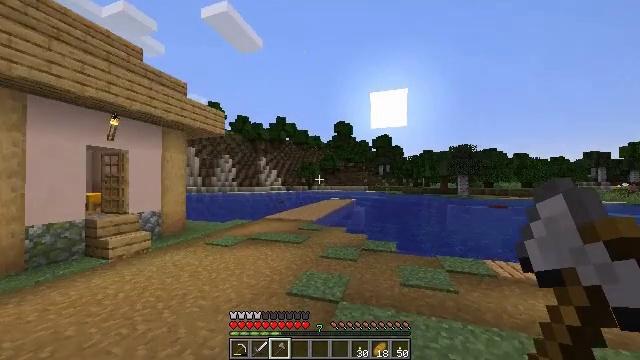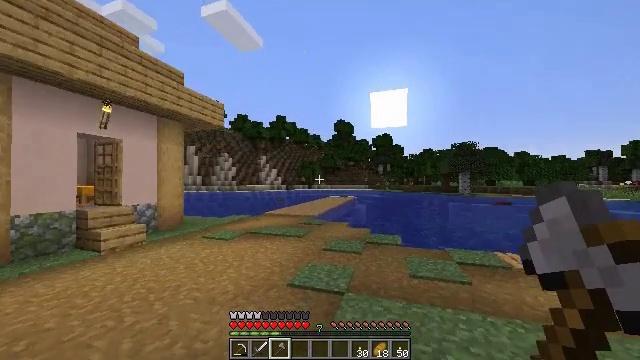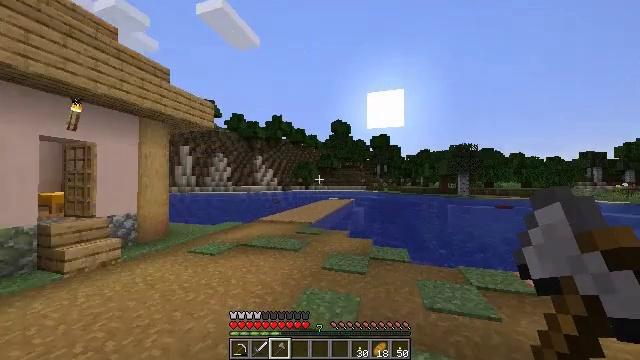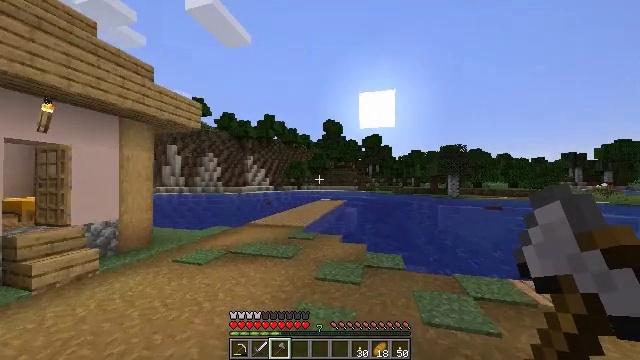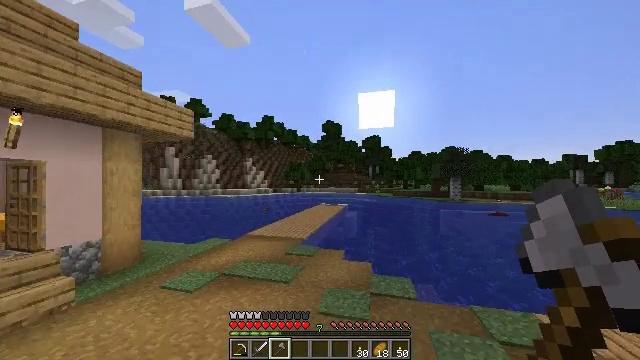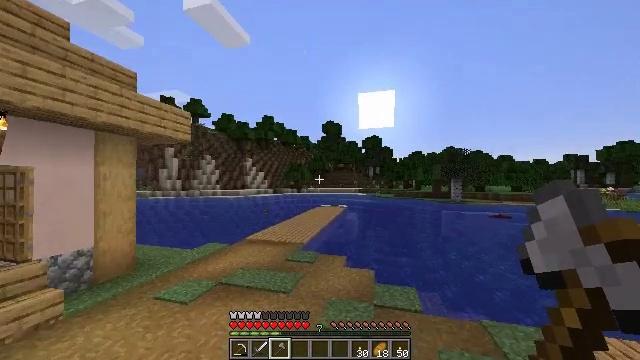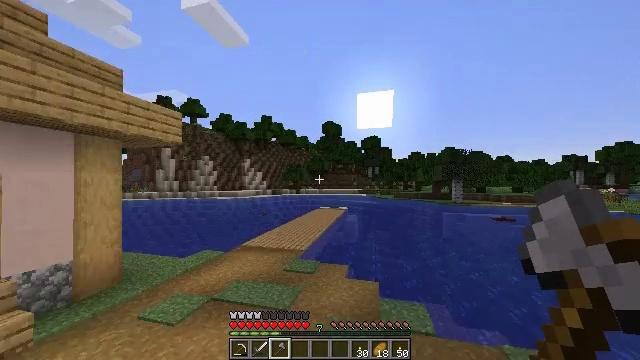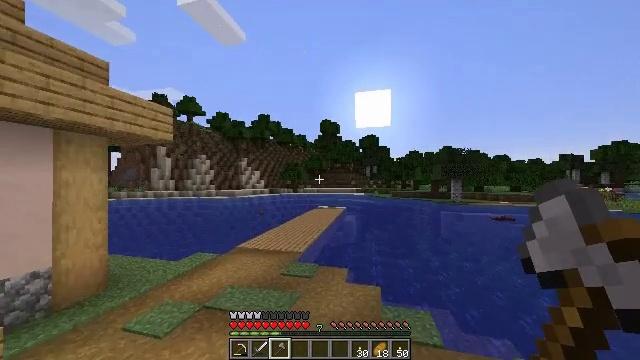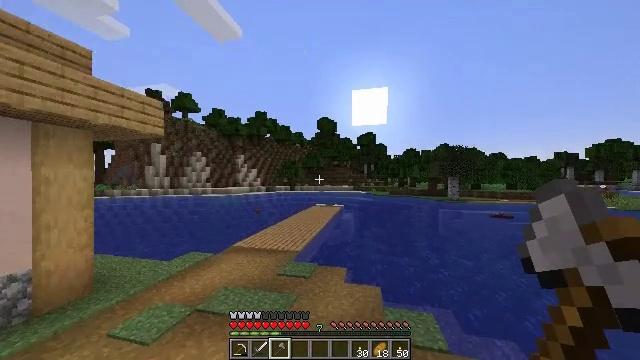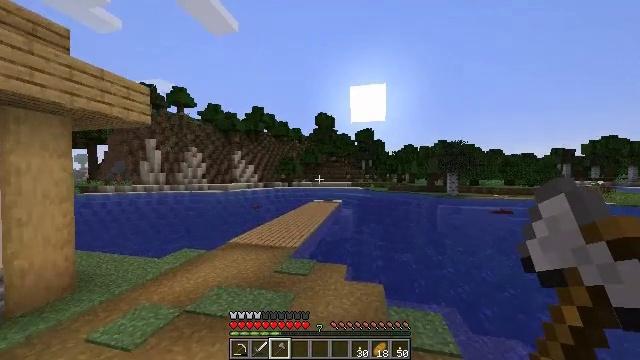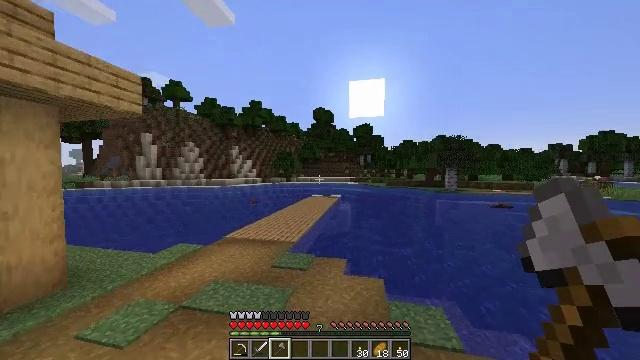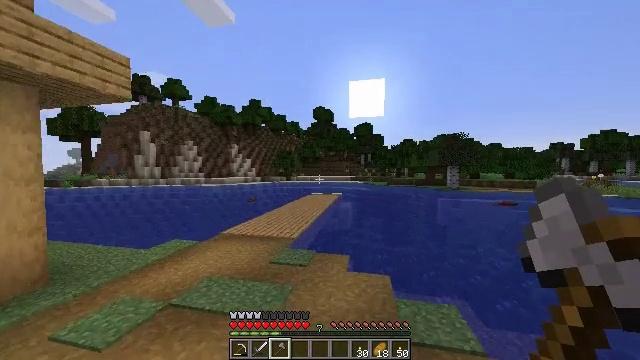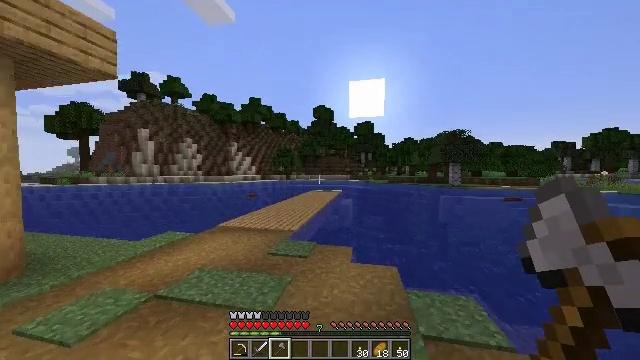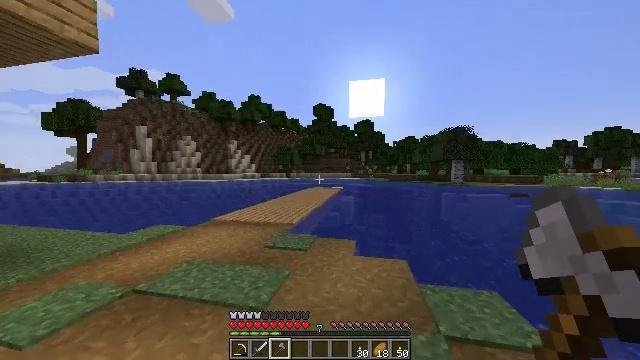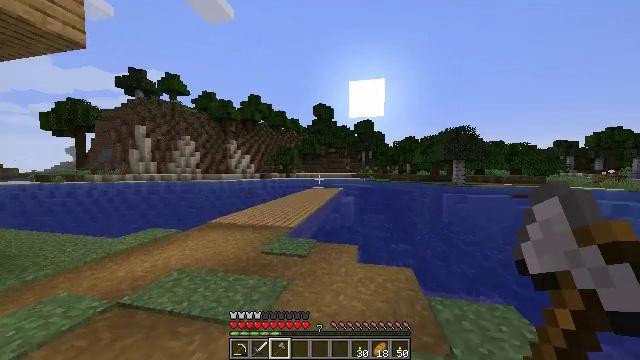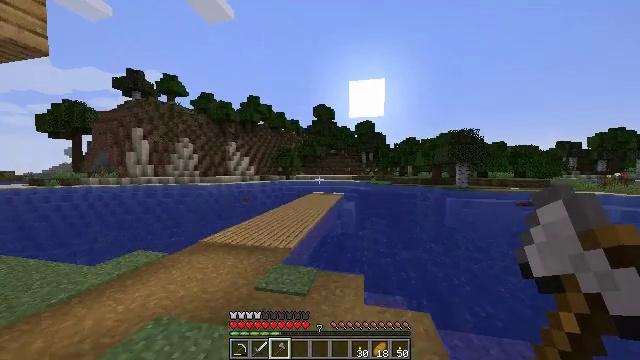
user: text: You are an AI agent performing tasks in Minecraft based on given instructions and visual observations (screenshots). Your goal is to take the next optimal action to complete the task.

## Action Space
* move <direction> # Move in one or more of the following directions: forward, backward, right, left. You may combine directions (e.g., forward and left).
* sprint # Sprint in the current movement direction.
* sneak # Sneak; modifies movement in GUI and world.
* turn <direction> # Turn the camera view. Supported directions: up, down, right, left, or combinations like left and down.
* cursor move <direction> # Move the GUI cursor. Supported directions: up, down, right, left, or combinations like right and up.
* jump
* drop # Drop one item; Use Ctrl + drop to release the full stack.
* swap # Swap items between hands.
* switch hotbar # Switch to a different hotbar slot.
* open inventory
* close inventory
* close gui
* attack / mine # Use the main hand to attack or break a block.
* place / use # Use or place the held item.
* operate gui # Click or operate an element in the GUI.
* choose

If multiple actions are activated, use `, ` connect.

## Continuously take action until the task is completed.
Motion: motion action
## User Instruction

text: Chop down the oak log.
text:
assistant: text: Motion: move forward, sprint, jump
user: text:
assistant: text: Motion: move forward, sprint, jump
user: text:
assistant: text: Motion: move forward, sprint, turn right, jump
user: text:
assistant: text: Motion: move forward, sprint, jump
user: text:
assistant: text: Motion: move forward, sprint, jump
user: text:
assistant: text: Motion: move forward, sprint, jump
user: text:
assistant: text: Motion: move forward, sprint, jump
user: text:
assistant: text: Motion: move forward, sprint, jump
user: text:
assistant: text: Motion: move forward, sprint, jump
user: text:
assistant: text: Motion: move forward, sprint, turn down, jump
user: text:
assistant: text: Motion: move forward, sprint, jump
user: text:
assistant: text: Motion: move forward, sprint, jump
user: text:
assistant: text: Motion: move forward, sprint, jump
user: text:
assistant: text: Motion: move forward, sprint, jump
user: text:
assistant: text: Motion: move forward, sprint, jump
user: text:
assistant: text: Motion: move forward, sprint, jump
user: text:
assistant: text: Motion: move forward, sprint, jump
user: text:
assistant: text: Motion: move forward, sprint, jump
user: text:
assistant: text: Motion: move forward, sprint, jump
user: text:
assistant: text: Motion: move forward, sprint, jump
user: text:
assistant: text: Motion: move forward, sprint, turn left, jump
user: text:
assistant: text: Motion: move forward, sprint, jump
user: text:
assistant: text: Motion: move forward, sprint, jump
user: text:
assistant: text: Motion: move forward, sprint, jump
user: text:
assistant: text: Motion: move forward, sprint, jump
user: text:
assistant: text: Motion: move forward, sprint, jump
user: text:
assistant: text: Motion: move forward, sprint, jump
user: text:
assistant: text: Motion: move forward, sprint, jump
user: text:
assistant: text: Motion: move forward, sprint, jump
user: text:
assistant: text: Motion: move forward and move left, sprint, jump